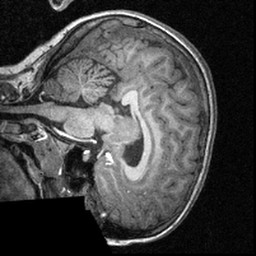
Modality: T1w
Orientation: sagittal
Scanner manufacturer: siemens
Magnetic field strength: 3 T
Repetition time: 1.57 s
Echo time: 0.00304 s